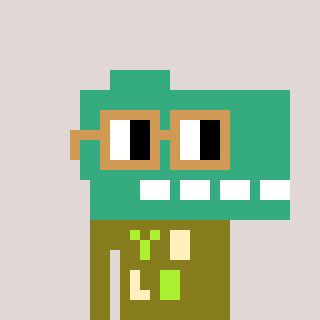
a pixel art character with square brown glasses, a dino-shaped head and a gunk-colored body on a warm background